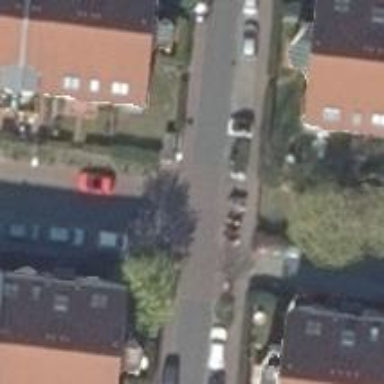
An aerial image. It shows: Asphalt road in living street.